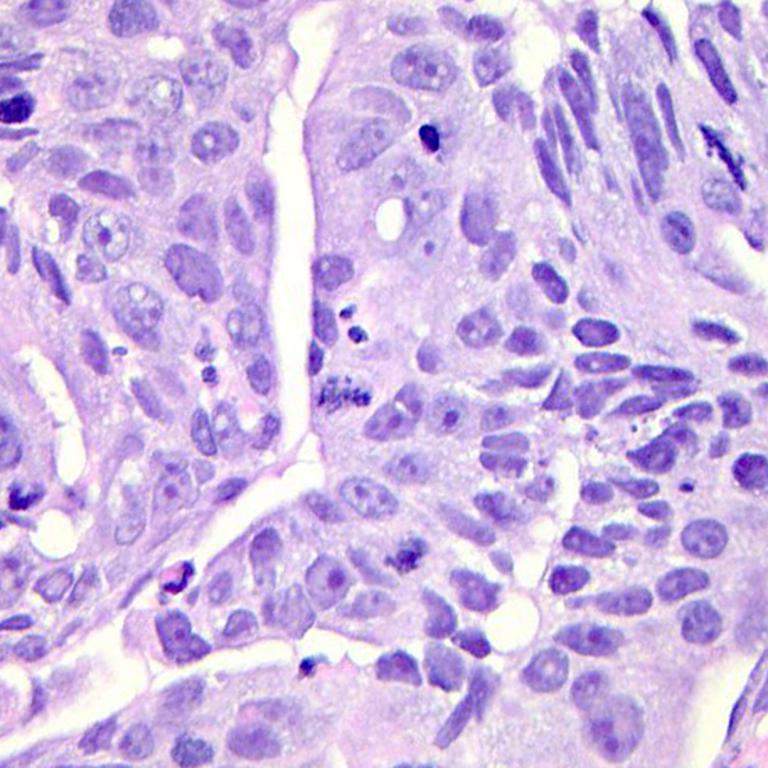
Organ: colon
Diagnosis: adenocarcinomas